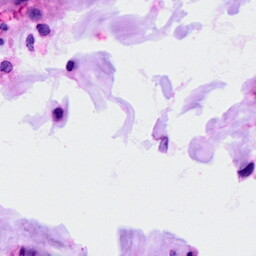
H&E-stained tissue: Ovarian